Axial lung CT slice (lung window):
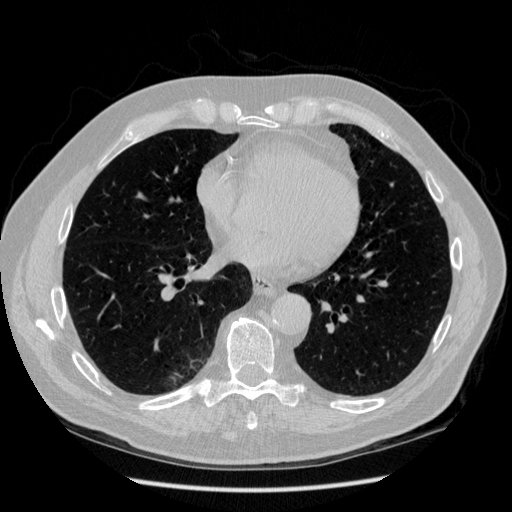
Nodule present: no